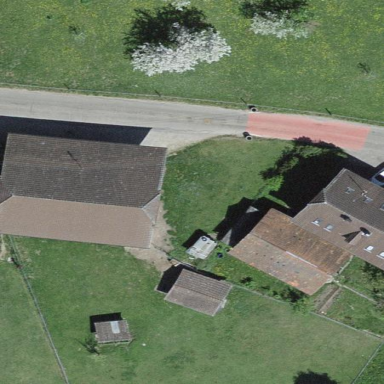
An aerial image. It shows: Rural barn.